Question: I am writing a WPF control which is hosted in an Word VSTO AddIn (WinForms). Now I have a problem with the mouse click events on a context menu.
If I click on a context menu item on the left half (the part over the WinForms app), the click goes directly to the WinForms app and my context menu does not receive the event.
If I click the right half of the item (part over the WPF form), everything works as expected.

Can someone out there help me solve this issue?
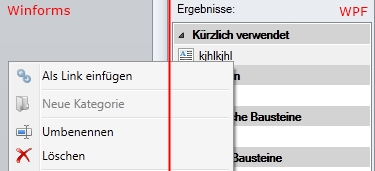
Answer: After some deep research I stumbled upon the following bug:
<URL>
It's for Excel 2007, but is still valid for other Office products (2007, 2010). I managed to fix my issue using the method described here:
<URL>